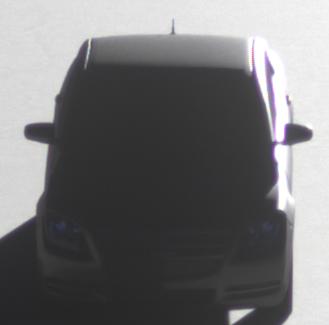
Make: Chevrolet
Model: Malibu 2.4
Detailed model: Malibu
Model produced from: 2012/07
Model produced until: 2014/08
Doors: 4
Color: gray
Road condition: dry road
Daytime: sunrise or sunset
Contrast: high contrast